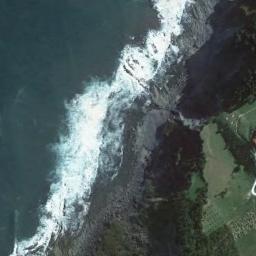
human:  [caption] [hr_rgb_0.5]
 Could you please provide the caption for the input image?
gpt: There are white waves near the beach .

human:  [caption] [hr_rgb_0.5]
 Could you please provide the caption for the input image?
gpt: Waves of deep blue seawater beat the rocks and trees on the bank .

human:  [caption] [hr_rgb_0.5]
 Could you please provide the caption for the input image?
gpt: Turquoise water and black land and green field with grass .

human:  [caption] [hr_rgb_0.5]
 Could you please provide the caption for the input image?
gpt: The type of beach is rocky coast and the land next to the beach is covered with some green plants .

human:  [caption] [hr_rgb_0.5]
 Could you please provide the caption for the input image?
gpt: The grass is beside the beach .